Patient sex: F
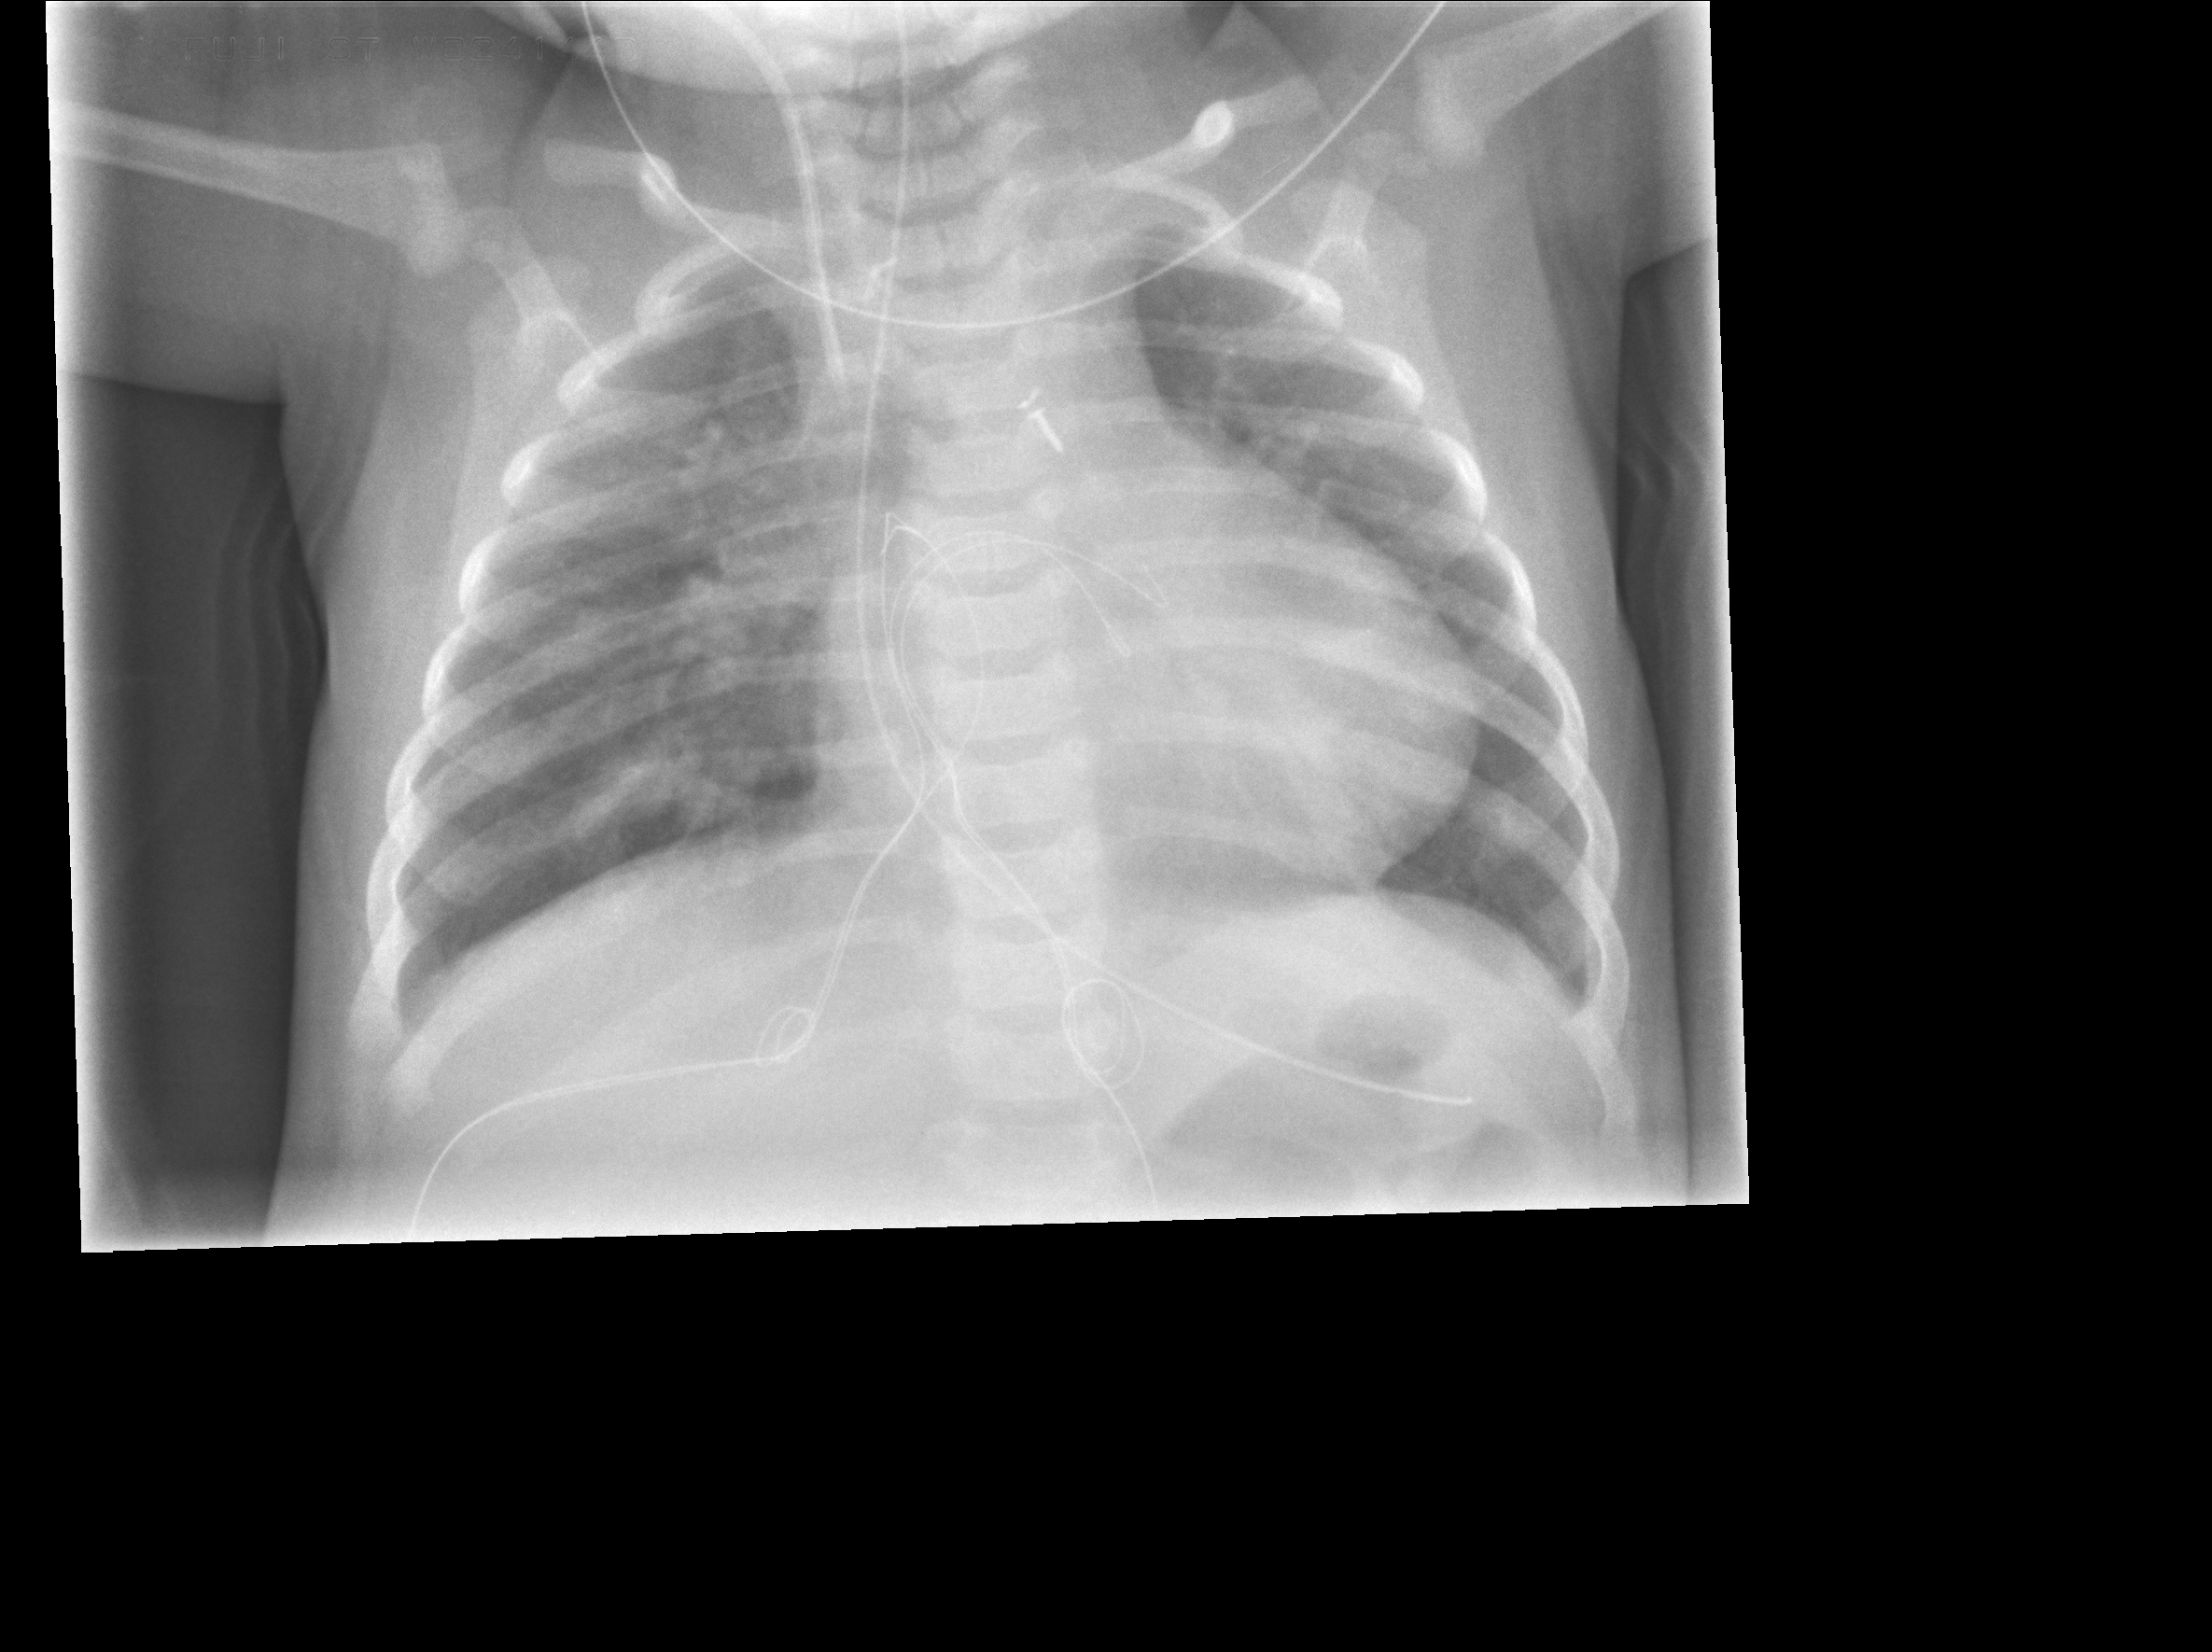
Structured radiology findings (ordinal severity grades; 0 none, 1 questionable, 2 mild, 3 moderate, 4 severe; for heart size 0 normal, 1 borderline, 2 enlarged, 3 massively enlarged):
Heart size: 2
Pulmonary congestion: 2
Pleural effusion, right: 0
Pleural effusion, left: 0
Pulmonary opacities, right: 2
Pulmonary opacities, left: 2
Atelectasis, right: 0
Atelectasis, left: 0